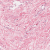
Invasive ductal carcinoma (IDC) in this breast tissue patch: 0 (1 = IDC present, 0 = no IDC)